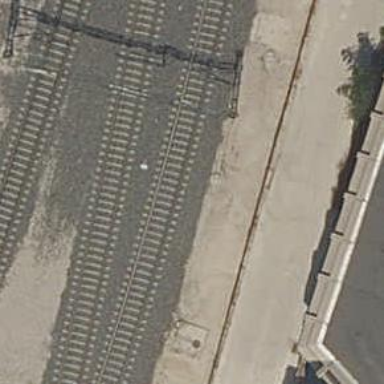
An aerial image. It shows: Electrified rail siding with contact line.